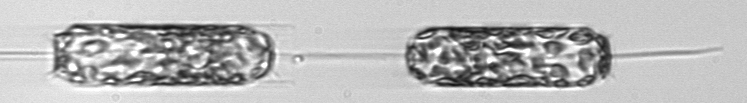
Label: Ditylum_brightwellii